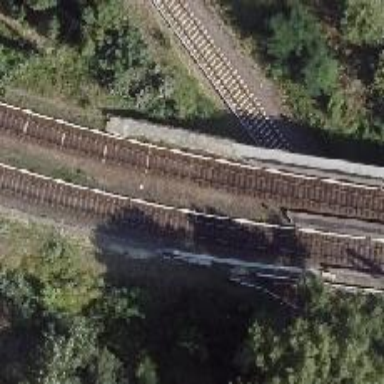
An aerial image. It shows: Bridge for light rail electrified at the bottom.